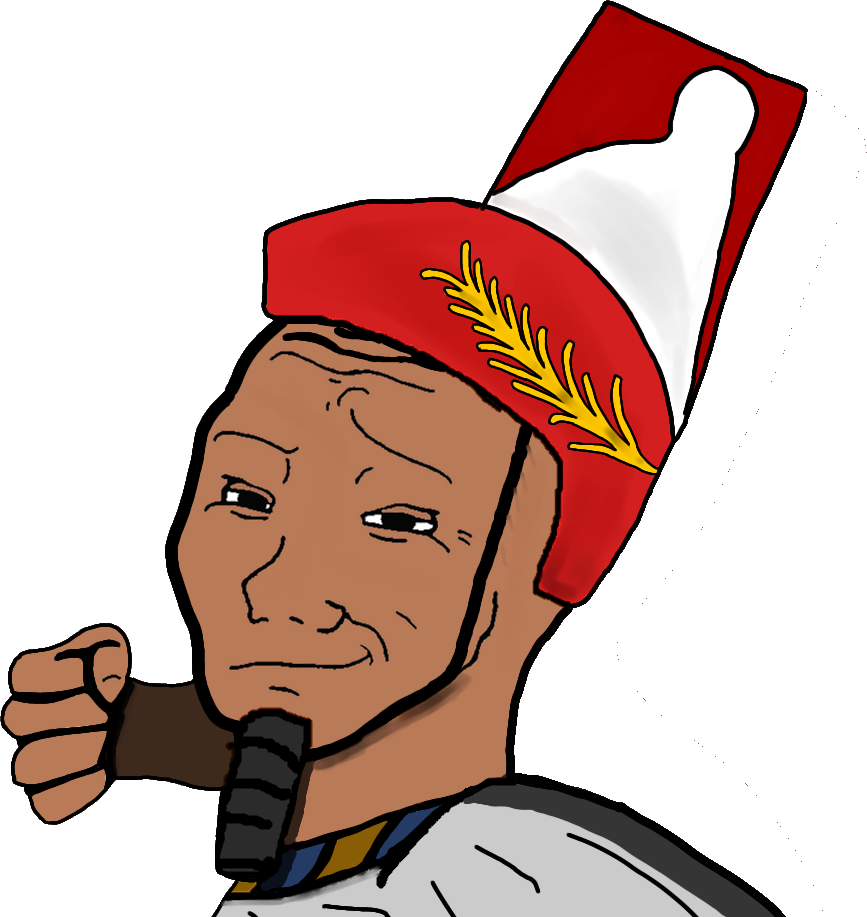
Label: 5_Smugjak